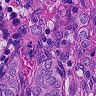
Metastatic tissue present: yes